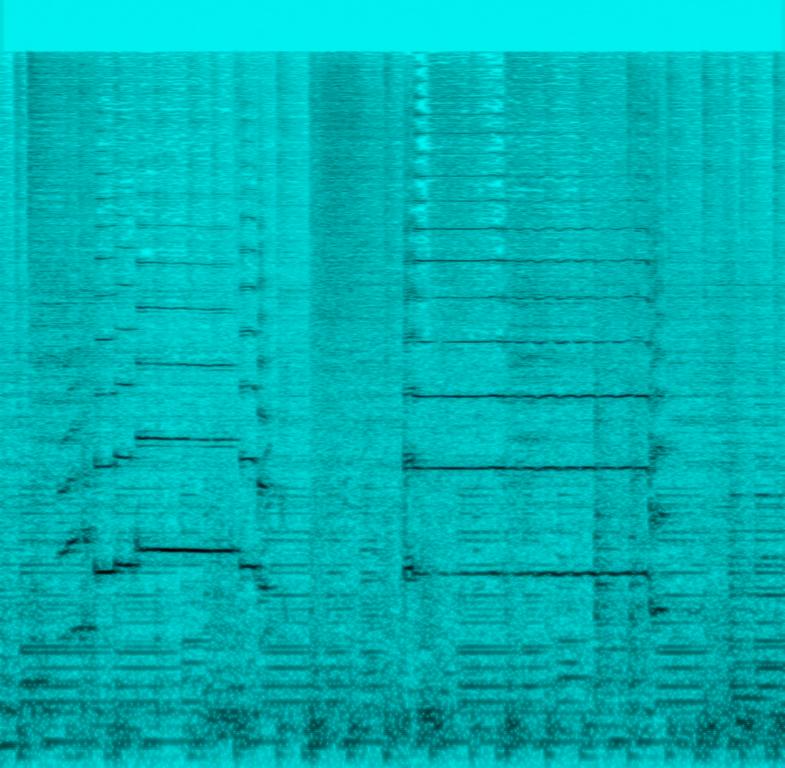
This is the live performance of a jazz music piece. There is a trumpet solo at the forefront. The background consists of the piano, the upright bass and a jazz acoustic drum beat. The atmosphere is restless. This piece could be playing in the background at a jazz bar.